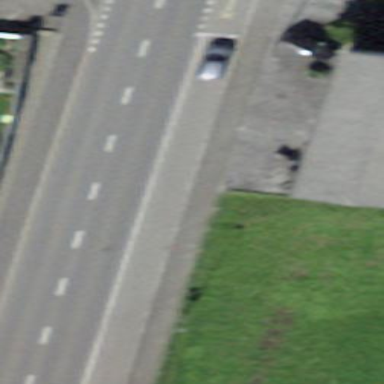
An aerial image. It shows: Asphalt parking lane.